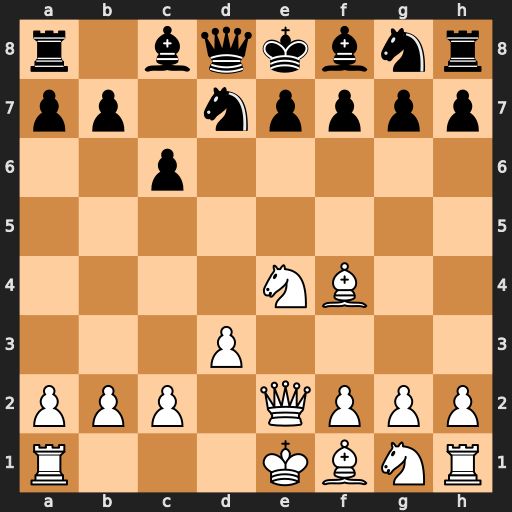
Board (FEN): r1bqkbnr/pp1npppp/2p5/8/4NB2/3P4/PPP1QPPP/R3KBNR
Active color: w
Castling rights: KQkq
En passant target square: -
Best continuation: Nd6#